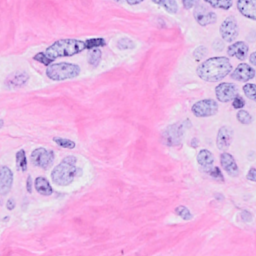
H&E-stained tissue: Breast